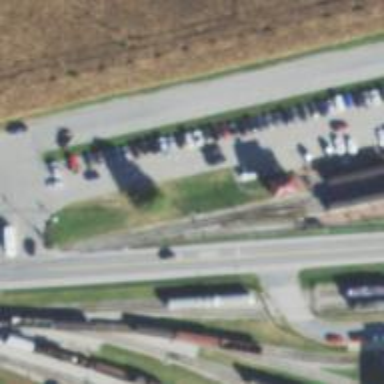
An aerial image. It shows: Miniature railway in service yard.